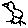
Label: bird